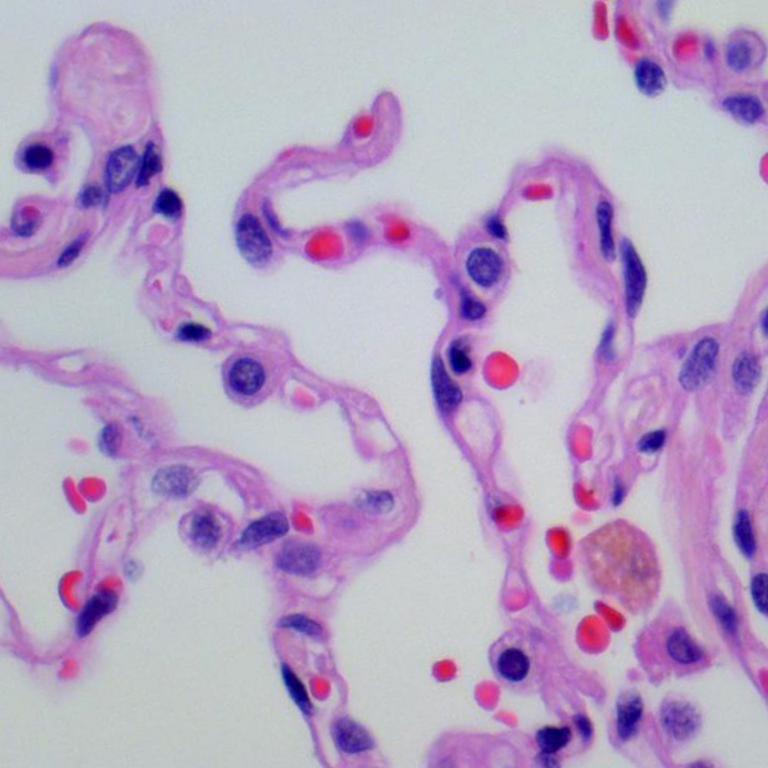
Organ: lung
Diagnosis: benign